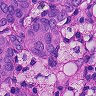
Metastatic tissue present: yes